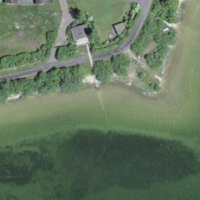
EUNIS habitat code: 14
Species observed at this site:
Chamaenerion angustifolium
Centaurea scabiosa
Mercurialis perennis